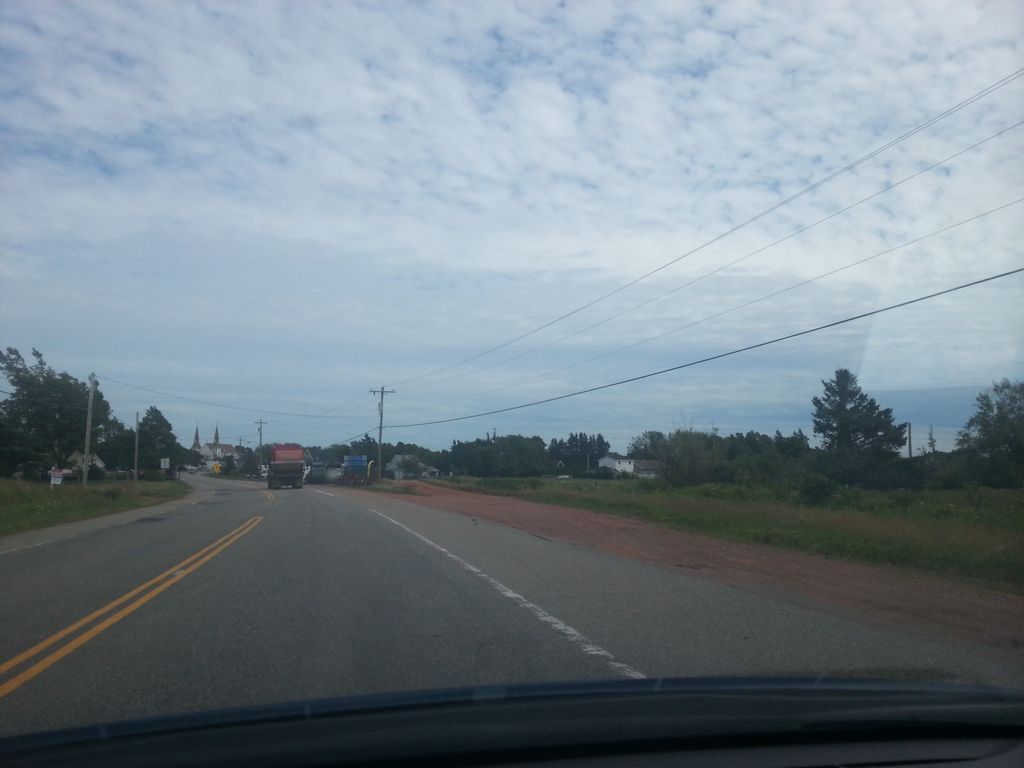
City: charlottetown